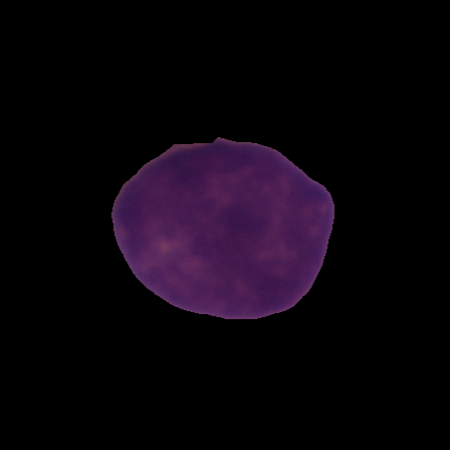
Label: healthy